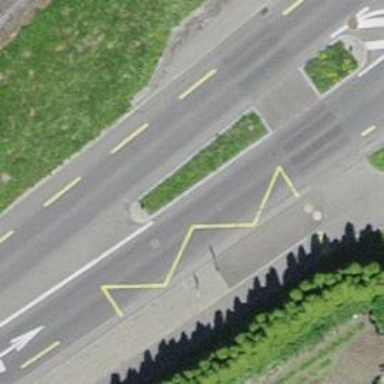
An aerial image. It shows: Traffic calming island.